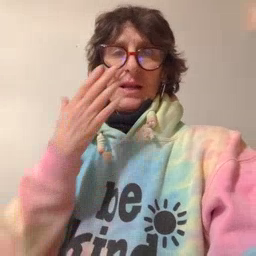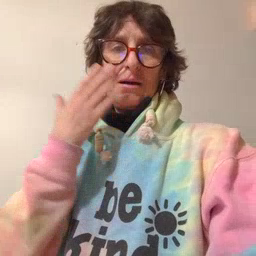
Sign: napkin